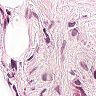
Metastatic tissue present: no